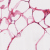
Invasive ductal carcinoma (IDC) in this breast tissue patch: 0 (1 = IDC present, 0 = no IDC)